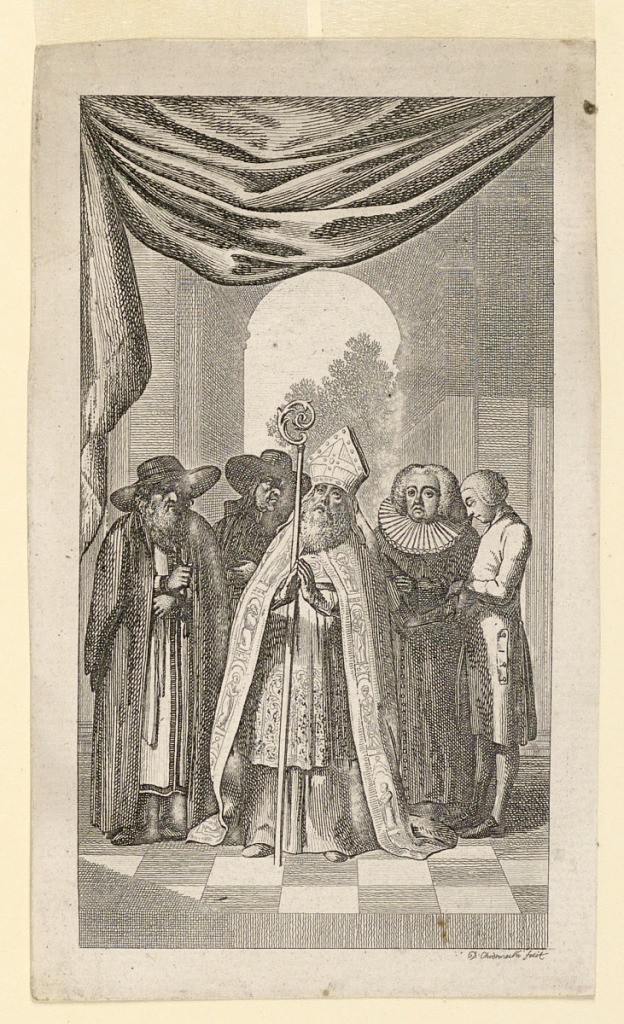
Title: A Bishop with his Entourage
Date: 1780
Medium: Etching on paper
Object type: Print
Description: An illustration for some publication. A bishop followed by several persons enters what is possibly a church.